Question: I try to draw lines between different GridPositions(x,y). Every GridPos has 4 Connections North, East, South, West. The Problem is if I paint a line from GridPos(1,1) to GridPos(2,2) the program will paint also a line in reverse direction between GridPos(2,2) and GridPos(1,1) later.
I tried to solve the problem with this class (WarpGate is the same as GridPos):
'''
public class GateConnection {
private WarpGate gate1 = null;
private WarpGate gate2 = null;
public GateConnection(WarpGate gate1, WarpGate gate2) {
super();
this.gate1 = gate1;
this.gate2 = gate2;
}
@Override
public int hashCode() {
final int prime = 31;
int result = prime * ((gate1 == null) ? 0 : gate1.hashCode());
result += prime * ((gate2 == null) ? 0 : gate2.hashCode());
return result;
}
@Override
public boolean equals(Object obj) {
if (this == obj) {
return true;
}
if (obj == null) {
return false;
}
if (getClass() != obj.getClass()) {
return false;
}
GateConnection other = (GateConnection) obj;
if ((gate1.equals(other.gate1) || gate1.equals(other.gate2)) && (gate2.equals(other.gate2) || gate2.equals(other.gate1))) {
return true;
}
return false;
}
}
'''
This Class could be added to an HashSet and the double painting would be gone but I don't know if the hashValue is always unique.
HashCode of WarpGate (auto-generated by eclipse):
'''
@Override
public int hashCode() {
final int prime = 31;
int result = 1;
result = prime * result + gridX;
result = prime * result + gridY;
return result;
}
'''
For now I use an ArrayList. I look if the GateConnection exists, if not then add. But this version takes much more ressources than using a HashSet.
The white rectangles are the connections which are painted, the numbers are the GridPositions(x|y) and the red Arrows are the two directions the rectangle is painted because GridPos(2|2) has a connection to GridPos(4|2) and (4|2) to (2|2)

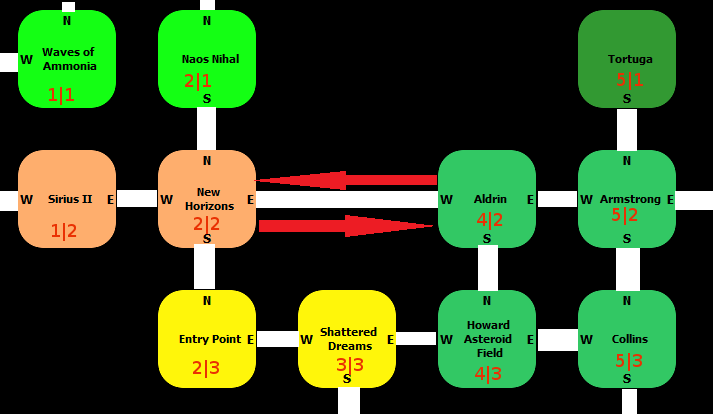
Answer: A 'TreeSet' neither uses 'hashCode()' nor 'equals()'. It uses 'compareTo()', though you should ensure it is consistent with 'equals()' to respect 'Set' semantics.
For a 'HashSet', the 'hashCode()' of a stored object does have to be unique. In fact, you can return the same code for every item if you want and they will still be stored without losing any items, if your 'equals()' is implemented correctly. A good 'hashCode()' will improve performance only.
Your implementation looks OK as long as you can guarantee that 'gate1' and 'gate2' are never equal within the same 'GateConnection' object. If they are equal, two 'GateConnection' objects could have different hash codes but be reported as equal. That would lead to unpredictable behaviour if they are stored in a 'HashSet'.
E.g. GateConnection((1,1), (1,1)) GateConnection((1,1), (7,9)) but the hash codes are different.